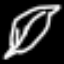
Label: leaf